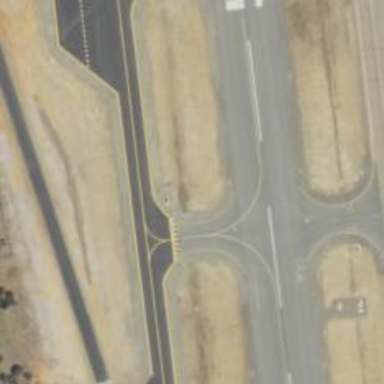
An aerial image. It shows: Image of taxiway at airport.